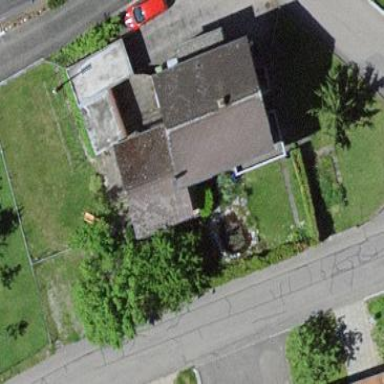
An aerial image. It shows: Simple house.